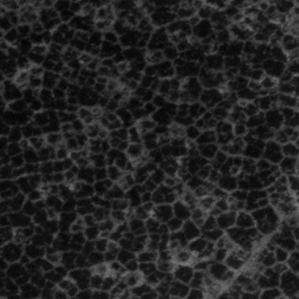
Label: frost